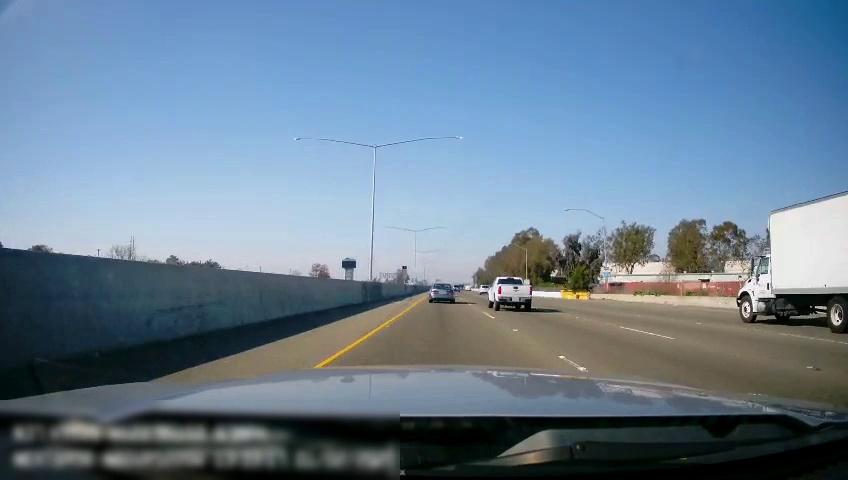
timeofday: Day
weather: Sunny
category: Drivable Space
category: Vehicles | Truck
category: Vehicles | Car
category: Vehicles | Other LV
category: Lanes | Alternate Lane
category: Lanes | Current Lane
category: Lanes | Current Lane
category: Lanes | Alternate Lane